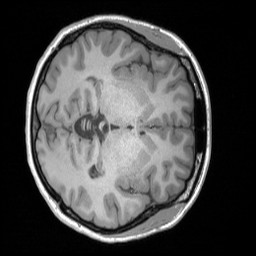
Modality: T1w
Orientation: axial
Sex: female
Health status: ill
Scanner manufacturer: siemens
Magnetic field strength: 3 T
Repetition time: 1.66 s
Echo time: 0.00254 s